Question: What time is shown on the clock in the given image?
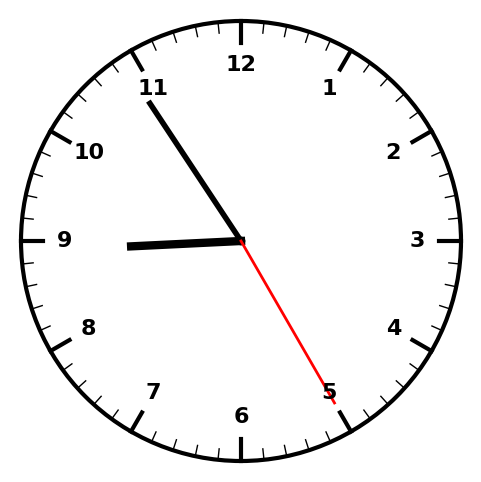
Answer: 08:54:25